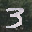
Label: 3